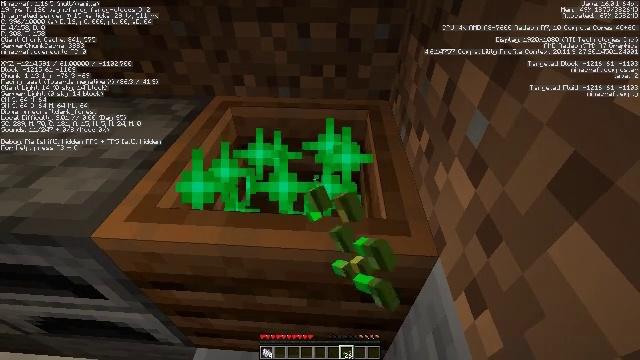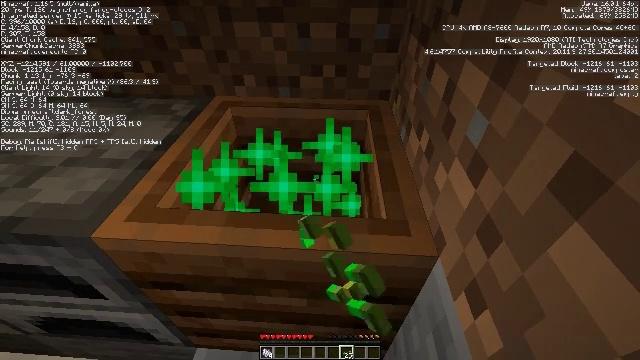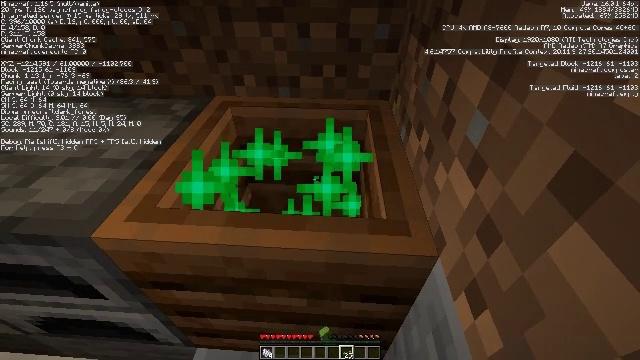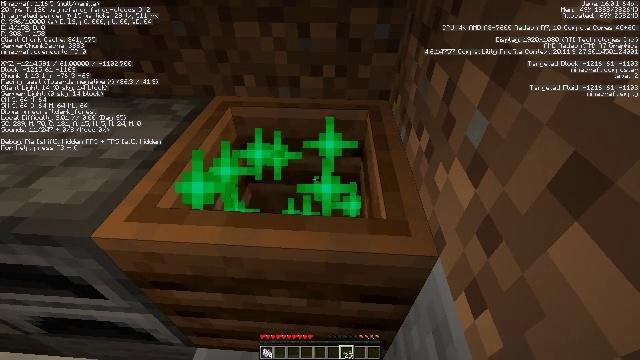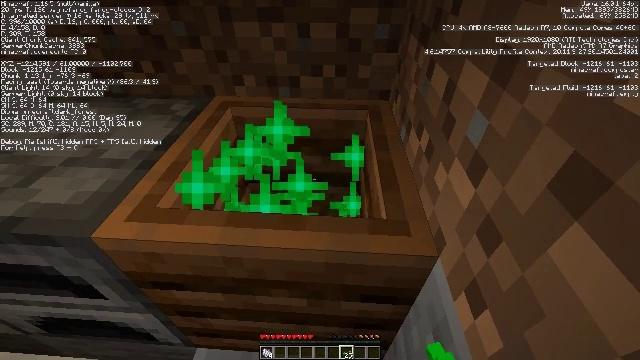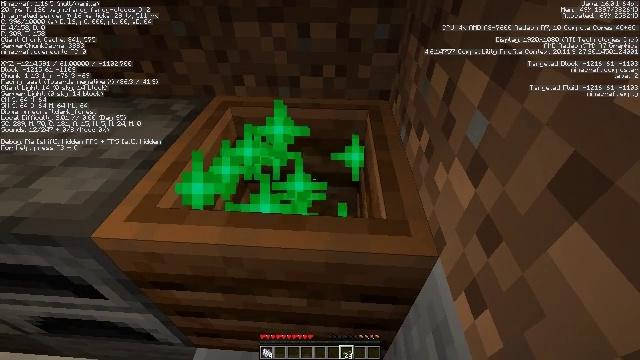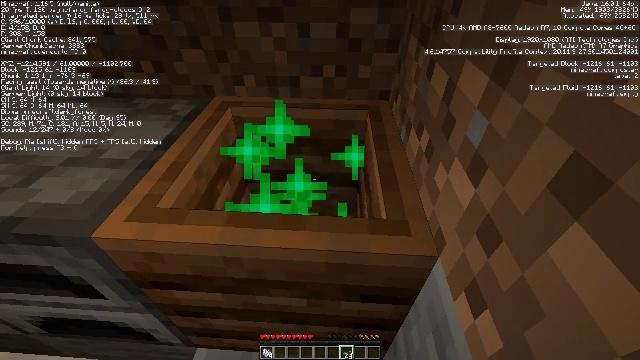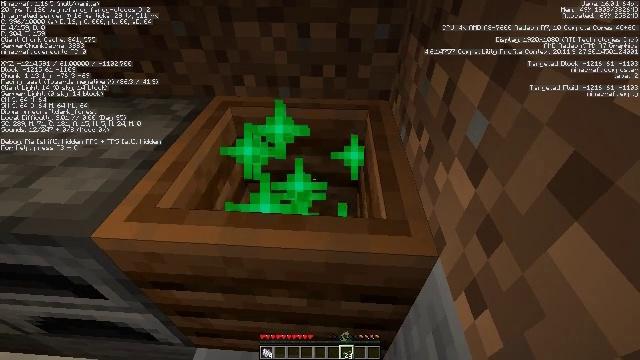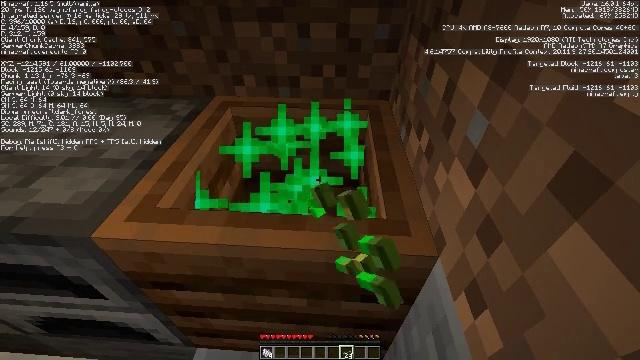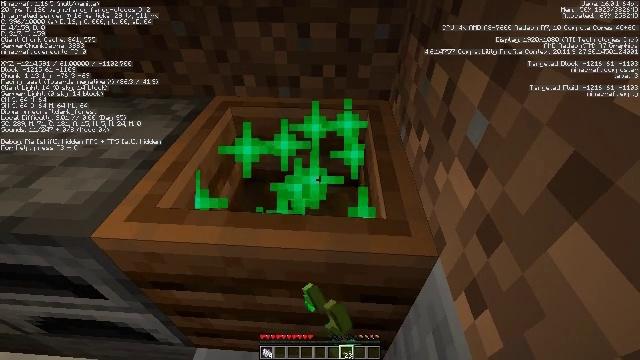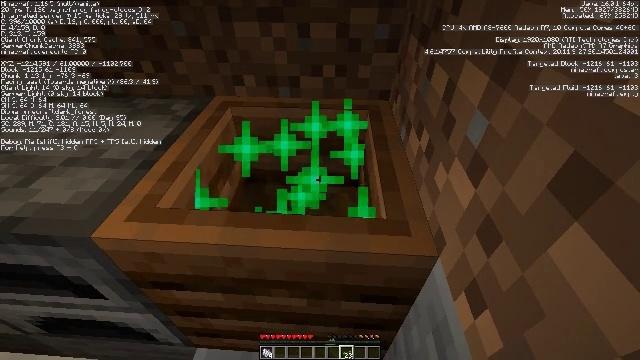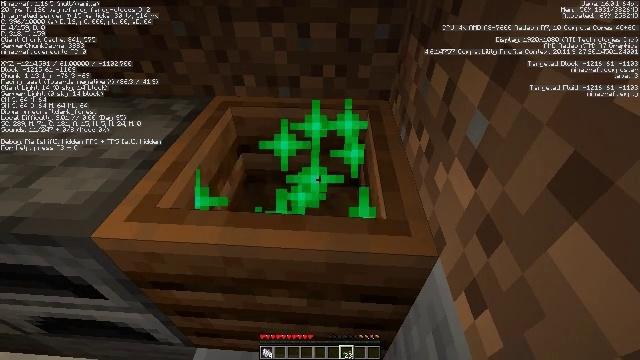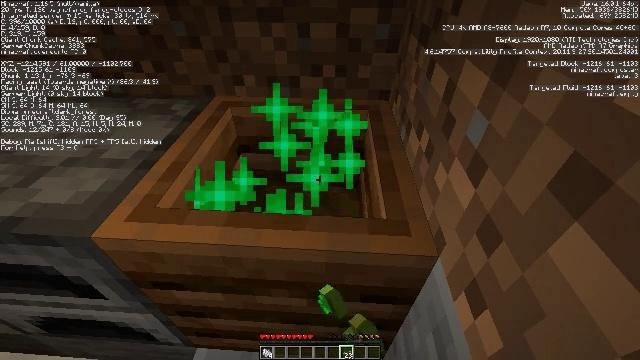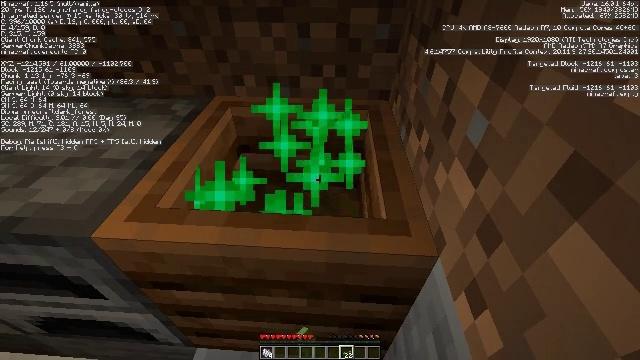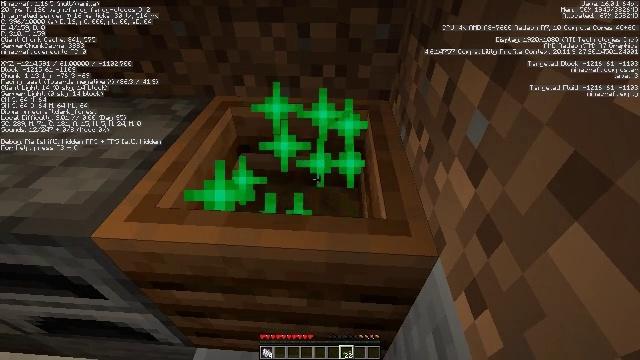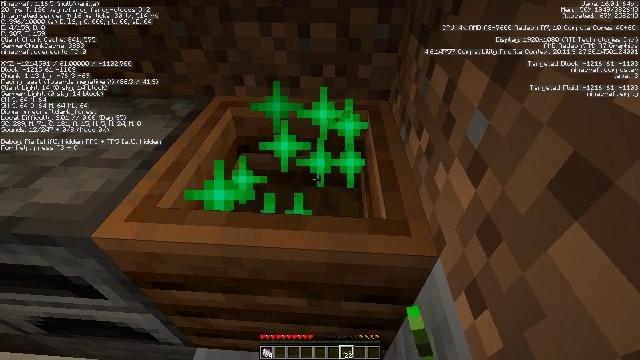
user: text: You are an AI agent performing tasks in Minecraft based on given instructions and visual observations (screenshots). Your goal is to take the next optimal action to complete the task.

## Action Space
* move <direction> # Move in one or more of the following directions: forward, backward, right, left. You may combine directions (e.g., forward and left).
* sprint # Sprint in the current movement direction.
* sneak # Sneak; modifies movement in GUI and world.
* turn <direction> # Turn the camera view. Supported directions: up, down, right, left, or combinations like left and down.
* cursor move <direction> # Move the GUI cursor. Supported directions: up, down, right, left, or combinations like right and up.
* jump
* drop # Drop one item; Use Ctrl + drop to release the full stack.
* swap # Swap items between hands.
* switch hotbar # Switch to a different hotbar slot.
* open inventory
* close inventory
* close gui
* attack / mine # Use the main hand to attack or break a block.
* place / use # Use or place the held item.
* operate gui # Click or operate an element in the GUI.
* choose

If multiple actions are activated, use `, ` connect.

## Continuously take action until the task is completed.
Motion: motion action
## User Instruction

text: Transform kelp into dried kelp using a furnace.
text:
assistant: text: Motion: use / place
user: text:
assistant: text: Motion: no_op
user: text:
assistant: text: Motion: use / place
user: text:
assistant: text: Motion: use / place
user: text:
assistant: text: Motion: use / place
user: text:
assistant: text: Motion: no_op
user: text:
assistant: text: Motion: use / place
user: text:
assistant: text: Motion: use / place
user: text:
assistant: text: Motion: use / place
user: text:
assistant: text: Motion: no_op
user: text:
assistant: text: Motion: use / place
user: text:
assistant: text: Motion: use / place
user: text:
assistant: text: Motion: use / place
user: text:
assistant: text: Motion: use / place
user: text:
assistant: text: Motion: use / place
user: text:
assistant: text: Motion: use / place
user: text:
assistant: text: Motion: use / place
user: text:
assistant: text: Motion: no_op
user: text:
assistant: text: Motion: use / place
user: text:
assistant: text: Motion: use / place
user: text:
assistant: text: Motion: use / place
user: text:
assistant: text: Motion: use / place
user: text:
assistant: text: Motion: use / place
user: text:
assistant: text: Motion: use / place
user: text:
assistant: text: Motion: use / place
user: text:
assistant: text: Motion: no_op
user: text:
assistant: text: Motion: use / place
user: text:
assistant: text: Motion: use / place
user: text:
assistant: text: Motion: use / place
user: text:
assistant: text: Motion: no_op